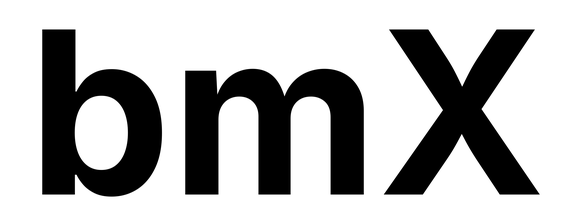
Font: Inter_Bold